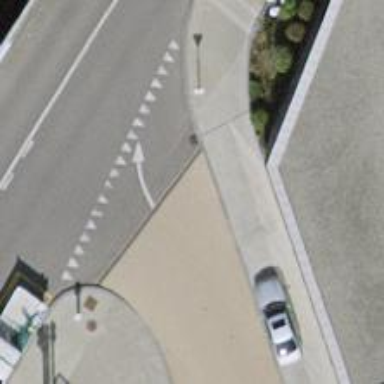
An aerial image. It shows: Road with "give way" sign.